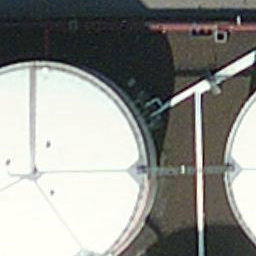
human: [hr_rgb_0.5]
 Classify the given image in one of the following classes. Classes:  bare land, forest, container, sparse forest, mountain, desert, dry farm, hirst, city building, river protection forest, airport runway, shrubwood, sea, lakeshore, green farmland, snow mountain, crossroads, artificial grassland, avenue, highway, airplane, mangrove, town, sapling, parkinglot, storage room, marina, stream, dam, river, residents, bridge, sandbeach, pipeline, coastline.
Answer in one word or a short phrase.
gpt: storage room